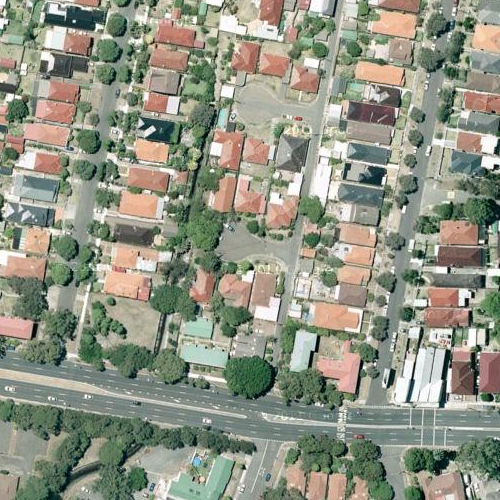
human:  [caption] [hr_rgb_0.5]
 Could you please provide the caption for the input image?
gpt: This is a residential area with houses arranged neatly while a wide highway beside .

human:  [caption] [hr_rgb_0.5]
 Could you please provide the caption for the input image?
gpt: Lots of houses with red and orange roofs arranged densely .

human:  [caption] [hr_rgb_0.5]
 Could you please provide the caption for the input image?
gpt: A residential area with houses arranged densely while a wide highway beside .

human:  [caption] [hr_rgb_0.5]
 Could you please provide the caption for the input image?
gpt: A town with many houses arranged densely and a wide highway beside .

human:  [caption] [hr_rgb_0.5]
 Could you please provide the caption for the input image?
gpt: A residential area with houses arranged neatly while a wide highway passed by .